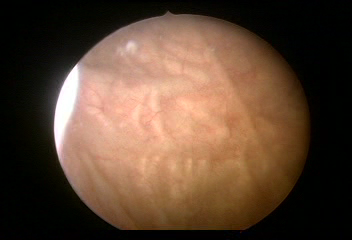
Modality: WLC
Class: Normal mucosa
Bladder cancer association: No